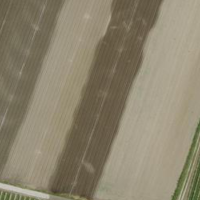
EUNIS habitat code: 52
Species observed at this site:
Buteo buteo